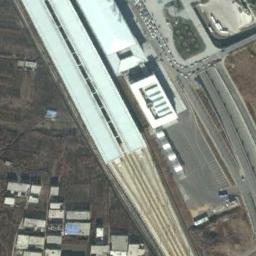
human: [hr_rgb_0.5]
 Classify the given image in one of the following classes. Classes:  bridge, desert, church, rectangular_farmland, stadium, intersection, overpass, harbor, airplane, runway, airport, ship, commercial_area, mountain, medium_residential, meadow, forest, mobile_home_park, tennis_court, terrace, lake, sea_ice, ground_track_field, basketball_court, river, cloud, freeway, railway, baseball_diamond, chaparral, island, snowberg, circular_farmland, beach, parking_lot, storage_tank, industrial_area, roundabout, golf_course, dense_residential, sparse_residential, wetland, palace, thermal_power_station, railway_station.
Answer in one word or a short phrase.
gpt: railway_station